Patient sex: M
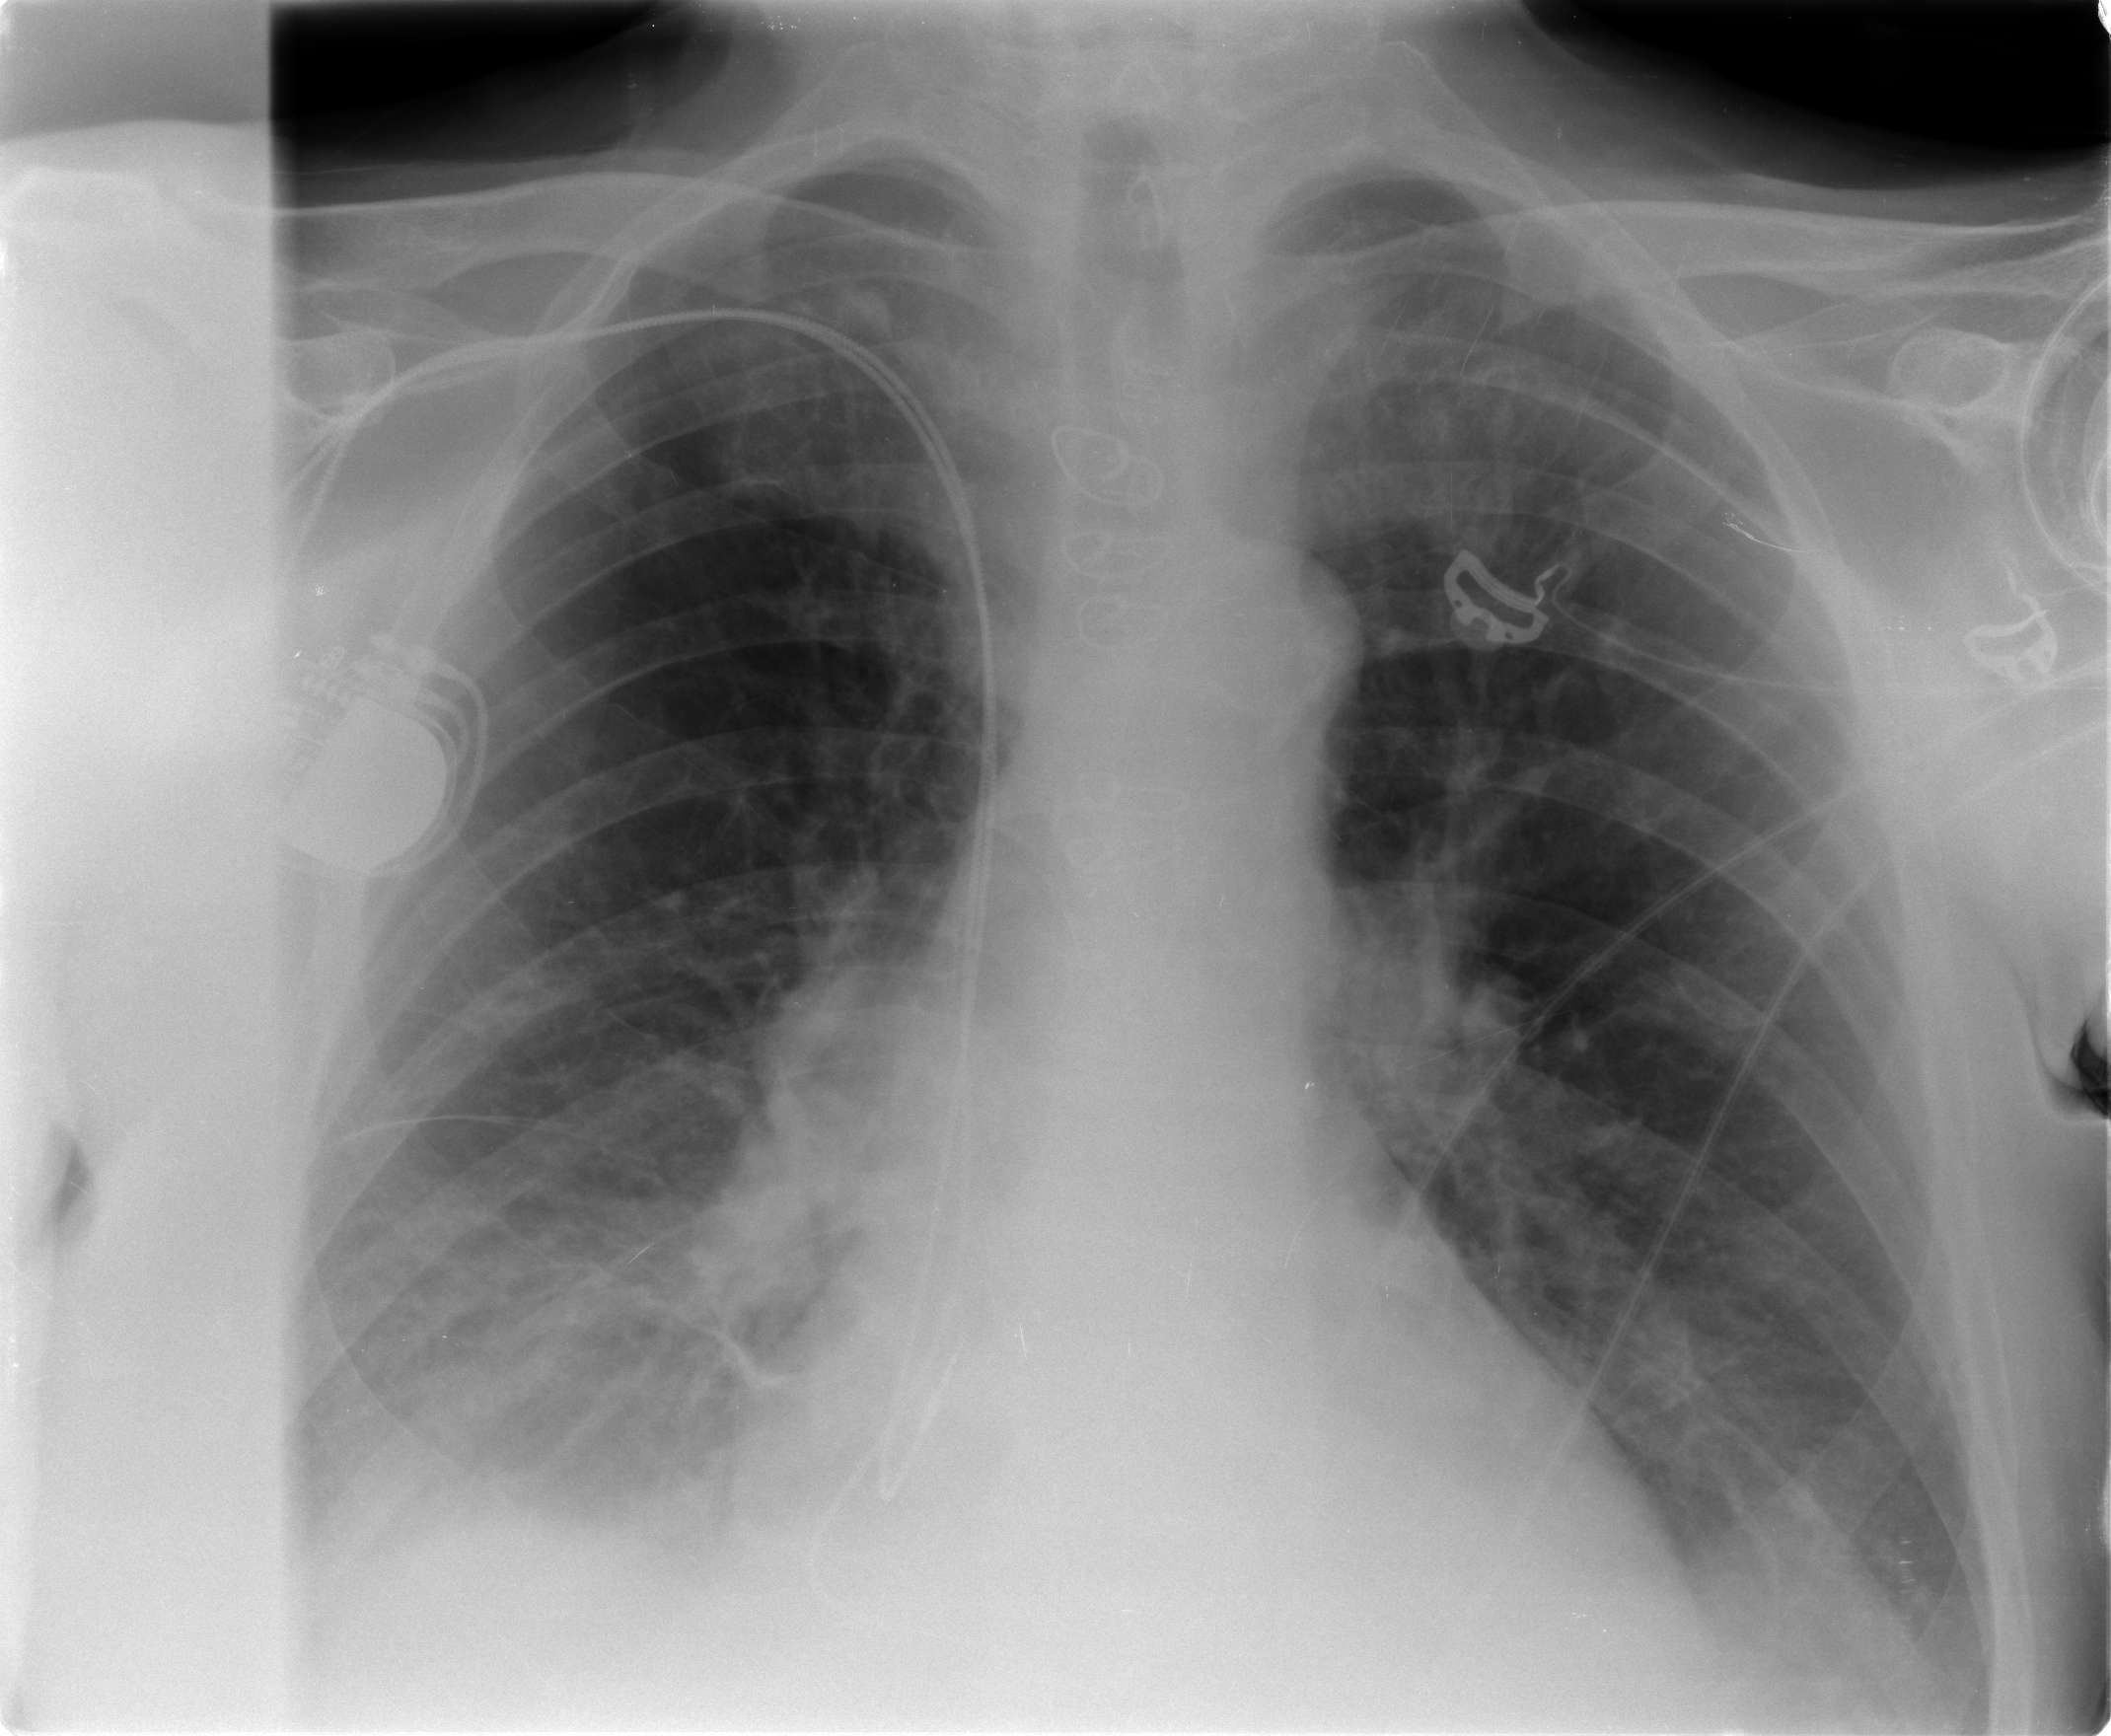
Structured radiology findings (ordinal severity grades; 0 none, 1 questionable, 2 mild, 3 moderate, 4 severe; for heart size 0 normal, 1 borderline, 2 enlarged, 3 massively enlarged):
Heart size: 0
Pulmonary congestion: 2
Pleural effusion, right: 2
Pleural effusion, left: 2
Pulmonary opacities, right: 0
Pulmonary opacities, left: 0
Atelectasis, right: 2
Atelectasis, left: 2